Question: Just like ListView in that Navigation Drawer:

Am I need to create three item-types for my custom adapter (Item with icon, separator item, item withhout icon), or I can achieve this in a simpler way?
Maybe I should to use two ListViews?
Thanks in advance.
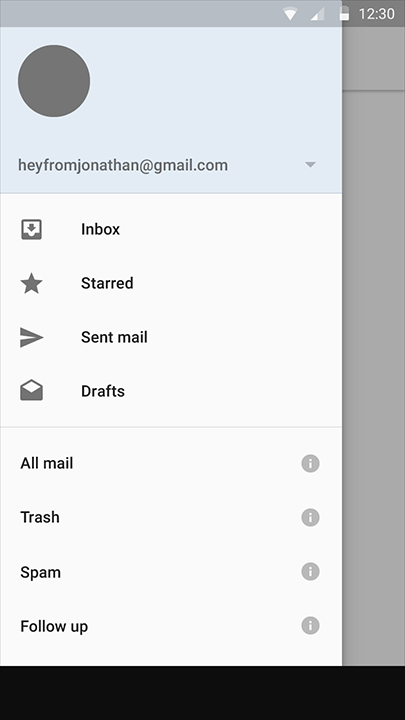
Answer: At use <URL> pattern.
At make 'interfase' of 'Item' which will include two methods:
- 'getType()' - which return the type of your item;- 'getView(LayoutInflater inflater, View convertView)' - which return the view of row. Inside this method create 'ViewHolder' instance, then inflate 'View' parameter to 'VH' and do some action with result view.
. Then create 2 (or how much u need) classes which would implement 'Item'. Define methods. Then in 'ListAdapter' in 'getView()' call 'getView()' of items and return it to list.
And don't use 2'ListView'. Always try to write pure code.